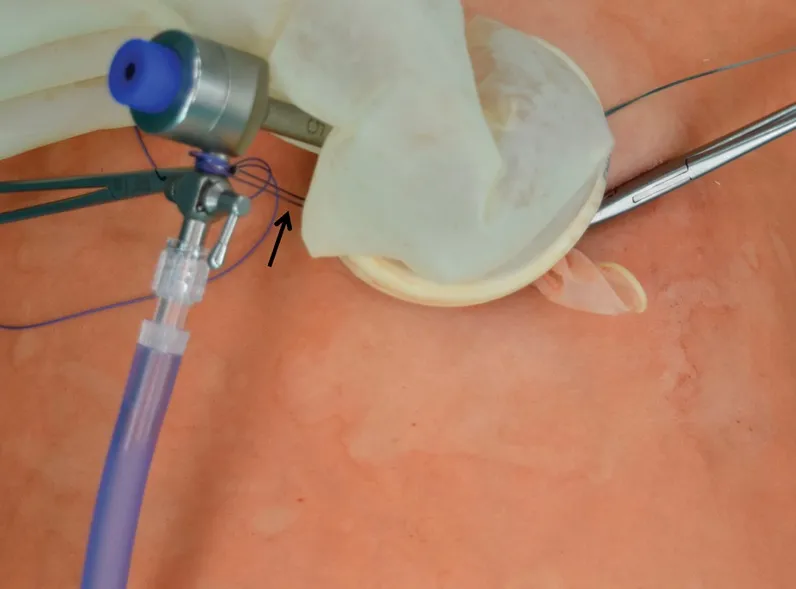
The fixation of 5-mm trocar between the trocar valve and the Alexis-Port.
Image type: medical_photograph (other_medical_photograph)